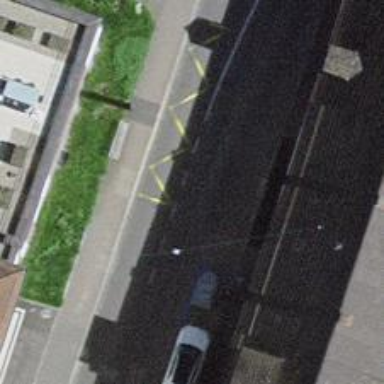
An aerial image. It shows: Bus stop equipped with public transport stop position.